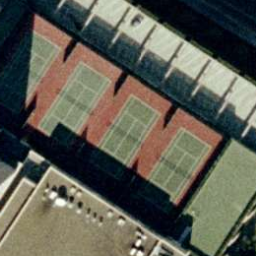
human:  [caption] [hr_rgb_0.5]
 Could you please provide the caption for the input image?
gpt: Four tennis courts are surrounded by some buildings .

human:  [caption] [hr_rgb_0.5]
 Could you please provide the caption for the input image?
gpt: There are four tennis courts arranged neatly and some buildings are surrounded.

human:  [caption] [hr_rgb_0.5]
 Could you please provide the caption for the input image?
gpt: There are four tennis courts surrounded by some buildings .

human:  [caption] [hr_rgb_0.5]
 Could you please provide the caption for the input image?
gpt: Four tennis courts arranged neatly with some buildings surrounded .

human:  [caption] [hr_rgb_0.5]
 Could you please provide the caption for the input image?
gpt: The four tennis courts are neatly arranged and surrounded by buildings.